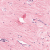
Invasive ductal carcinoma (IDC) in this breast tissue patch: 0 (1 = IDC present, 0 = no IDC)